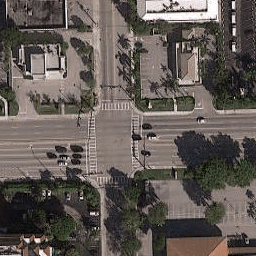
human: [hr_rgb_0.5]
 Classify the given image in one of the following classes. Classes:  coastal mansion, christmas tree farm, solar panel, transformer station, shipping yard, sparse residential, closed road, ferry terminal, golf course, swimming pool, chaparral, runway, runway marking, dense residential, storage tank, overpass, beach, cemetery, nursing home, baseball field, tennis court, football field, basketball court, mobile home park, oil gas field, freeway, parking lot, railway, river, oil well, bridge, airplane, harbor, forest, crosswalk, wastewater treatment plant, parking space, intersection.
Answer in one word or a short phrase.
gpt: intersection